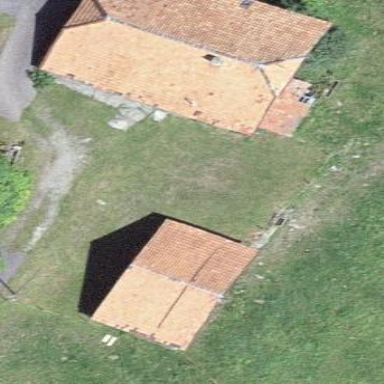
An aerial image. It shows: Simple house.